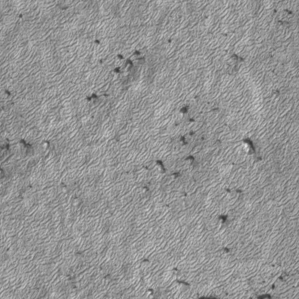
Label: frost